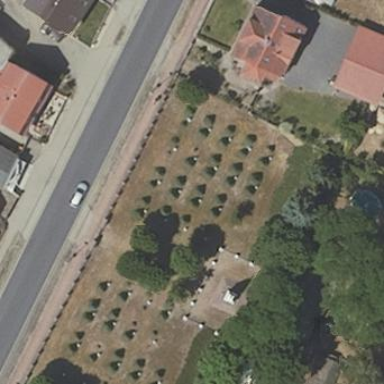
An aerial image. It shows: Cemetery.